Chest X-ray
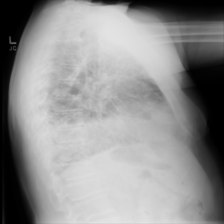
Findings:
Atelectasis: negative
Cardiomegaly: negative
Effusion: negative
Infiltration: negative
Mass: negative
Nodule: negative
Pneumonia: negative
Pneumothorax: negative
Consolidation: negative
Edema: negative
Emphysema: negative
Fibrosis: negative
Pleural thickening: negative
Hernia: negative